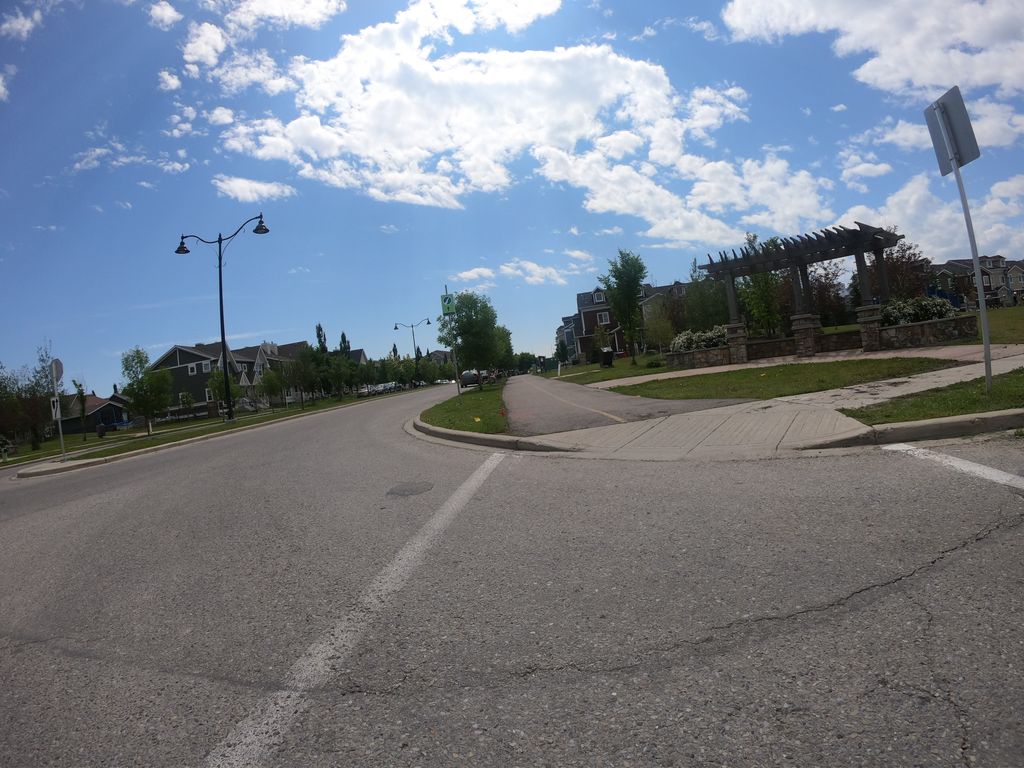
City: calgary